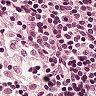
Metastatic tissue present: no